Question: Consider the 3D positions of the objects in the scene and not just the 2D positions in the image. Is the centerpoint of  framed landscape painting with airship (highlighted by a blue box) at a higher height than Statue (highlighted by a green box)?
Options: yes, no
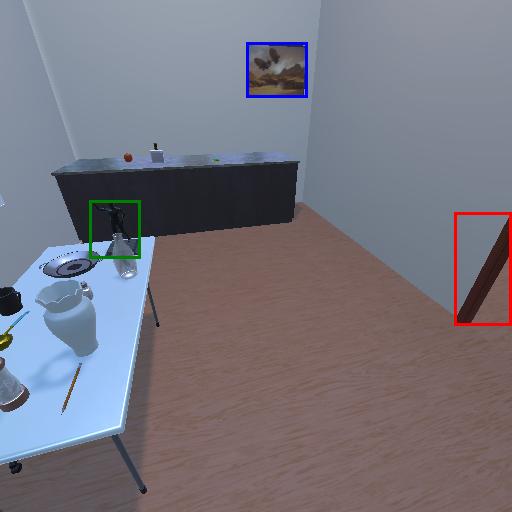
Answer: yes